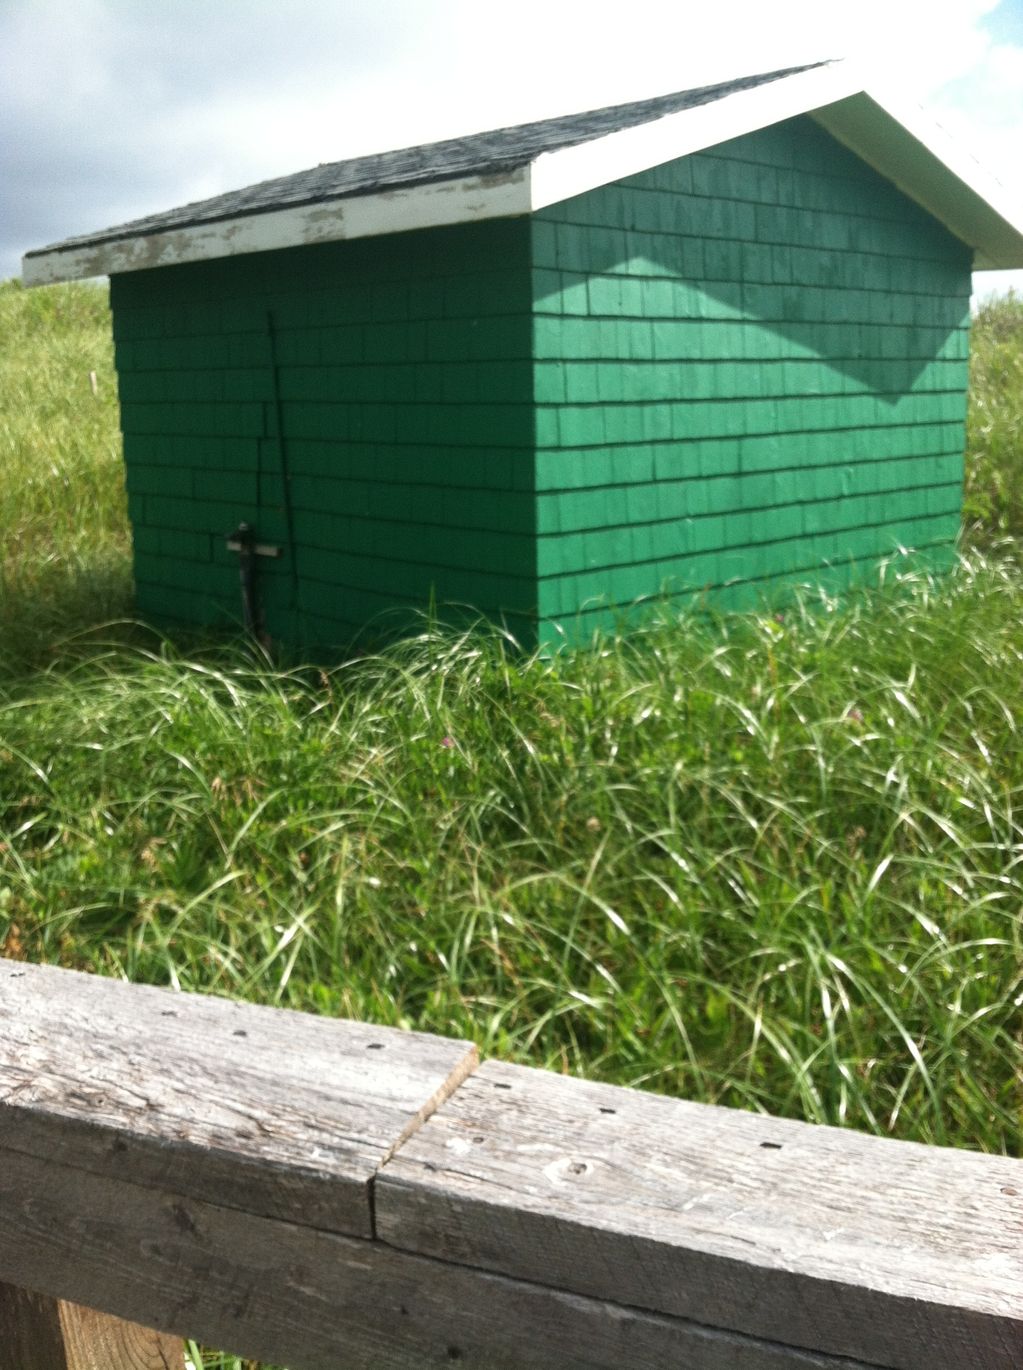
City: charlottetown